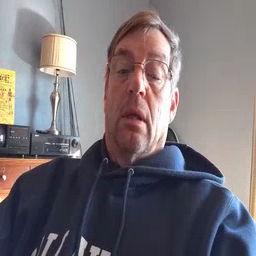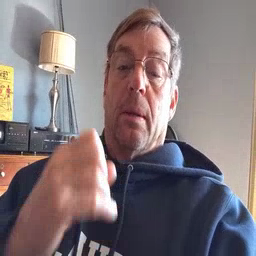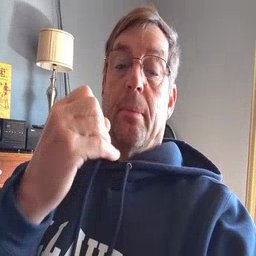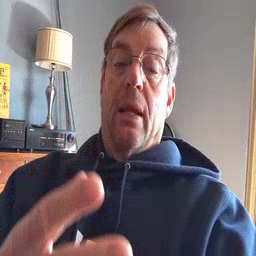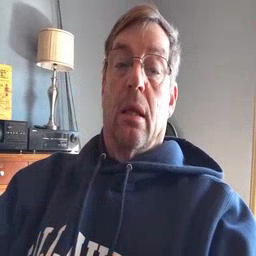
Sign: many